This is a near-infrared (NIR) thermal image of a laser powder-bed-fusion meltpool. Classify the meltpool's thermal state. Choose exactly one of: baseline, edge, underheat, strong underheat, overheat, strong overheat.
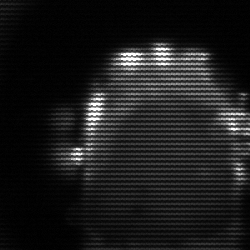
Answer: baseline